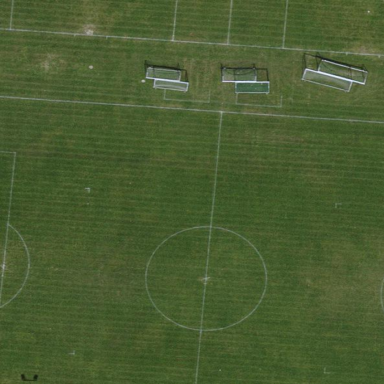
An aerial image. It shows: Soccer pitch with grass surface for leisure and sports.